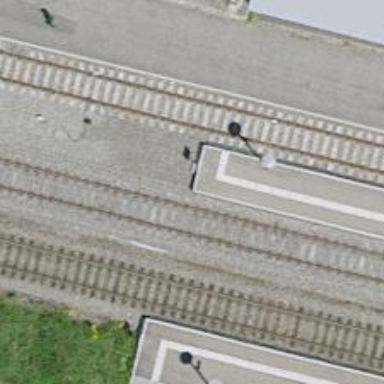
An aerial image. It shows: Platform edge at railway station.